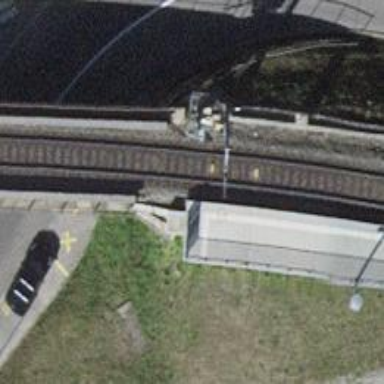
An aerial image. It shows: Railway signal.